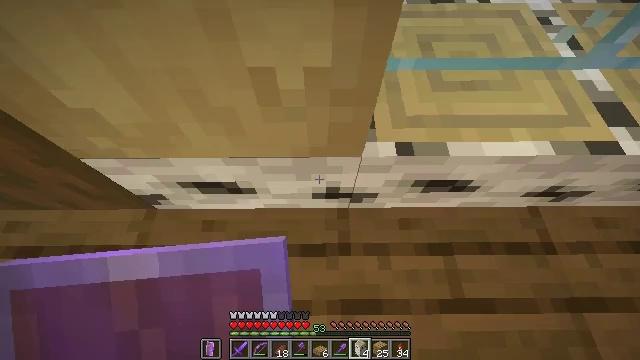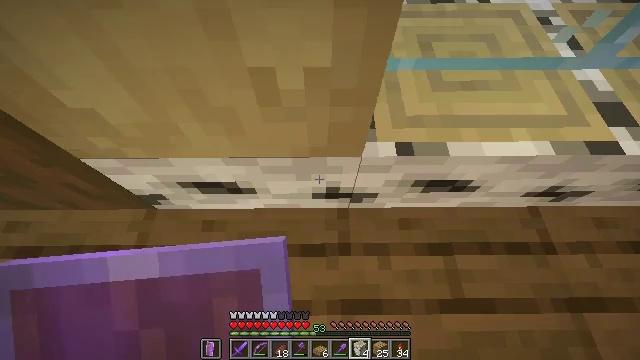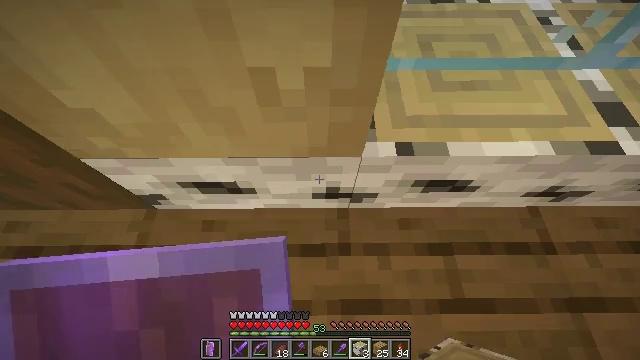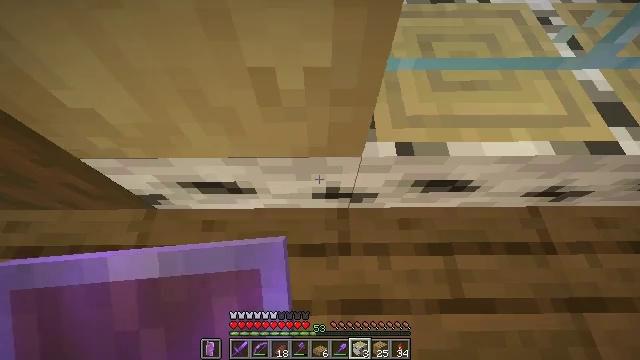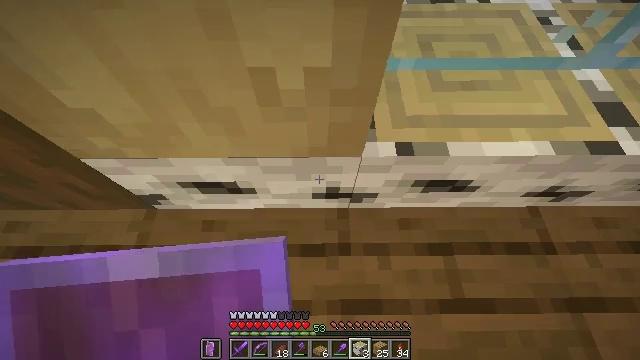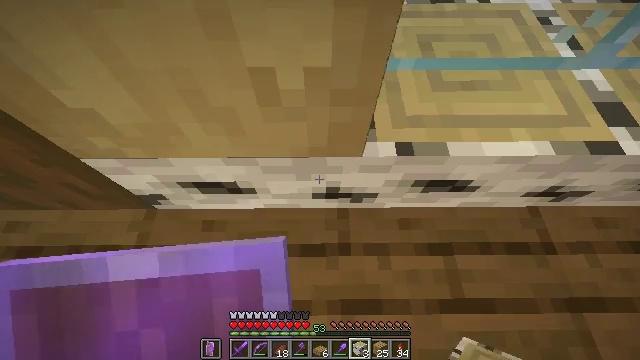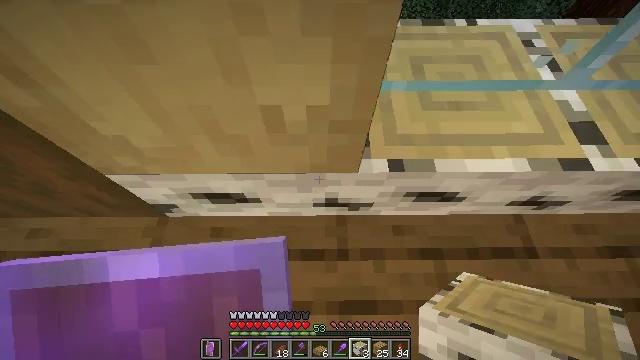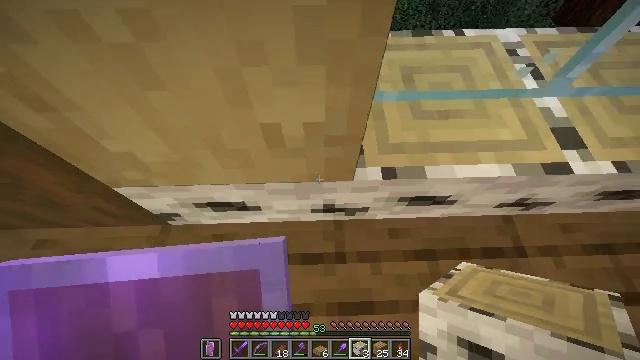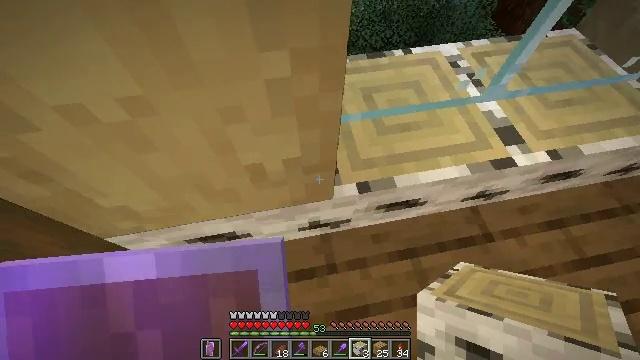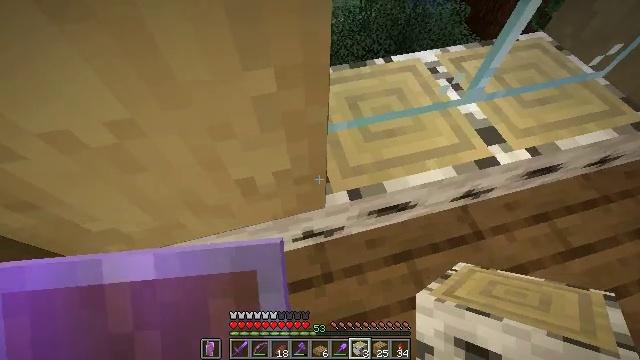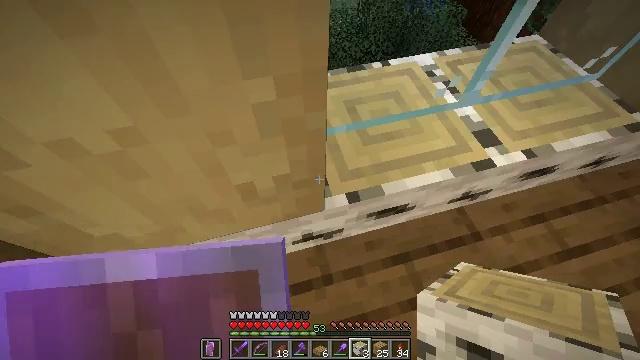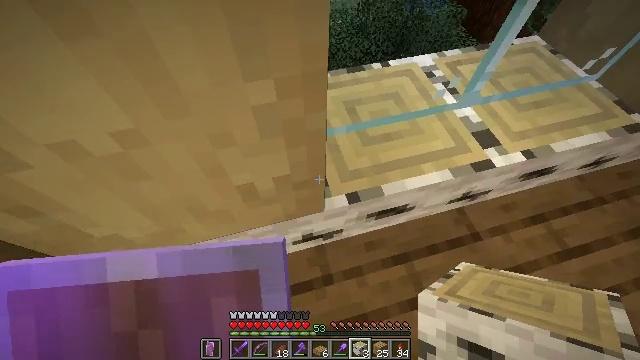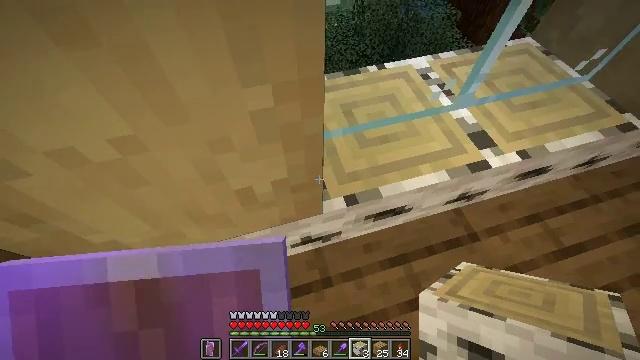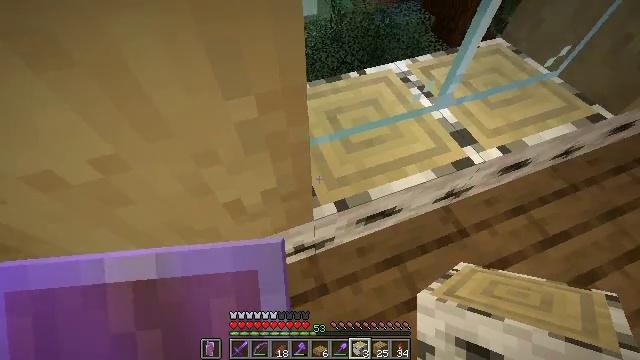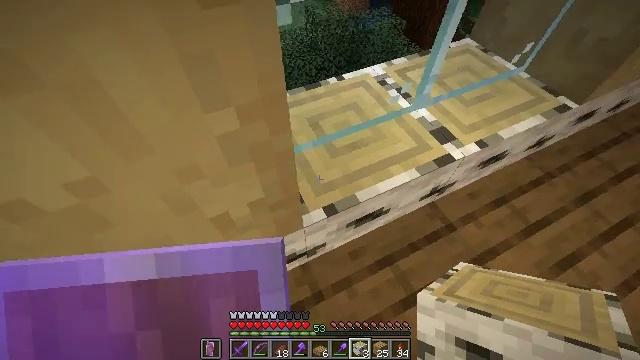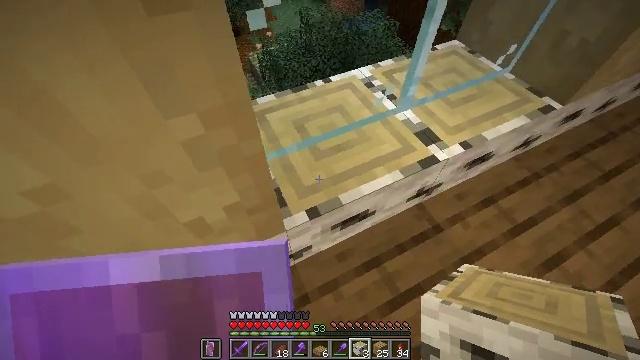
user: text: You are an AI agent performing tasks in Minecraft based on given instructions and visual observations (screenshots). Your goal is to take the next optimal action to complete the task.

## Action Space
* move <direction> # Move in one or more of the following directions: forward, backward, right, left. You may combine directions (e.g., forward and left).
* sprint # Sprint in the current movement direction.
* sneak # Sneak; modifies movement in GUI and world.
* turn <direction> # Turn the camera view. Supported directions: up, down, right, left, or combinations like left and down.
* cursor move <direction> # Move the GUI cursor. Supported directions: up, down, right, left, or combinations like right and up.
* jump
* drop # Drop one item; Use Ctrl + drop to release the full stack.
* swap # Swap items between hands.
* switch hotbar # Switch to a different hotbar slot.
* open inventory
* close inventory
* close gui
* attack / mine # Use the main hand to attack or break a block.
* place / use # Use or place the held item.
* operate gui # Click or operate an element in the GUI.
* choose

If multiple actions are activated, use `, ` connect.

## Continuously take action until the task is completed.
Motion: motion action
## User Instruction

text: Use your axe to get birch logs.
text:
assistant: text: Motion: sneak
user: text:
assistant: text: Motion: sneak
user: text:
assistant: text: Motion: sneak
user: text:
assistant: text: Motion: sneak
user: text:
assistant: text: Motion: no_op
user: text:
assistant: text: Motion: no_op
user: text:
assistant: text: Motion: turn right
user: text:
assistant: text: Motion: turn right and up
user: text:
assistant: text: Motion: turn right and up
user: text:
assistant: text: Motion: no_op
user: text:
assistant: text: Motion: no_op
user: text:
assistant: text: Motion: no_op
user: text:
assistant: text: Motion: turn right and up
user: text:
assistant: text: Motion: turn right and up
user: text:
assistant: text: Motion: move right
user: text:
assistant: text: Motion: move right
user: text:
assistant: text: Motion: move right, sneak, turn left
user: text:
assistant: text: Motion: sneak, turn left
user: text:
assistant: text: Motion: sneak, turn left
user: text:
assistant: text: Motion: sneak, turn left
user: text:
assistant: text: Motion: sneak
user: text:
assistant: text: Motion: sneak
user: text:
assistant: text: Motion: sneak
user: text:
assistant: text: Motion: sneak
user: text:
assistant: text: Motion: sneak
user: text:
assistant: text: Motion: sneak
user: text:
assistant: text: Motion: sneak
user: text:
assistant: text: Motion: sneak
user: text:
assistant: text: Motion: sneak
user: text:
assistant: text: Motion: sneak